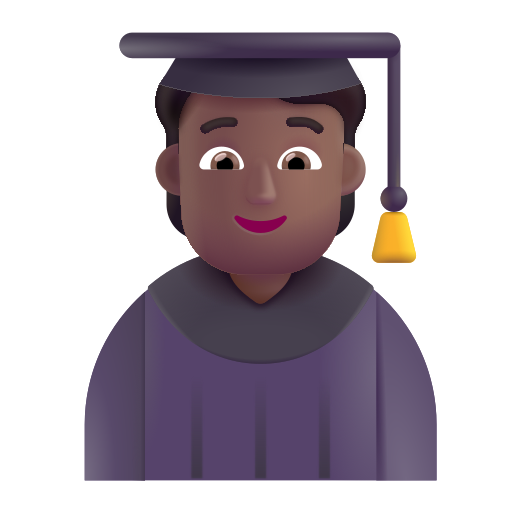
student color  dark